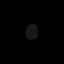
Tissue: skin
Cell type: Epithelial cells
Senescence score: 0.2676
Nuclear area (px): 166
Mean DAPI intensity: 23